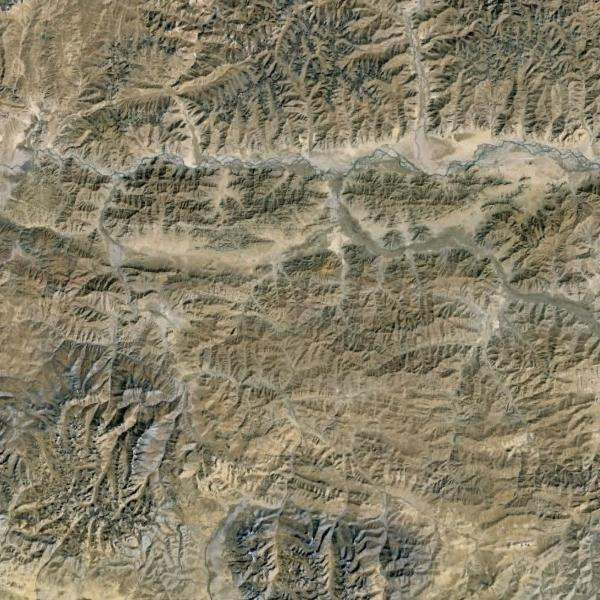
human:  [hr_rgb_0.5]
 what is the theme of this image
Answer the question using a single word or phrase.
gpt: mountains